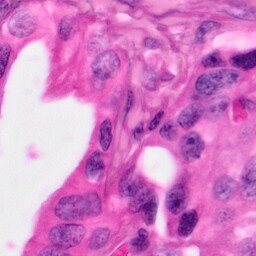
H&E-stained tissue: Pancreatic